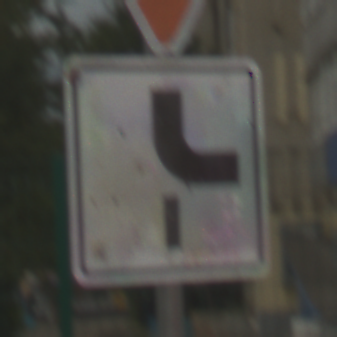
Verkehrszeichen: VerlaufVorfahrtsstrasse10
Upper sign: VorfahrtGewaehren
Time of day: MorningAfternoon
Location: Outdoor (Suburban)
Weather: PartlyCloudy
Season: NotSpecified
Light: Natural